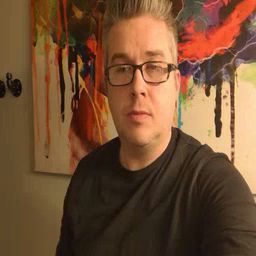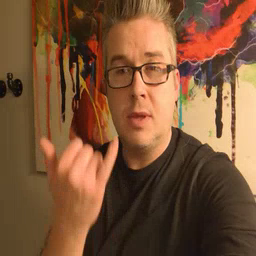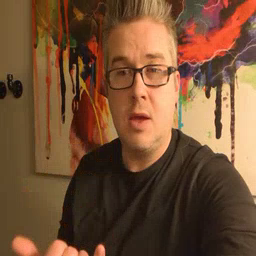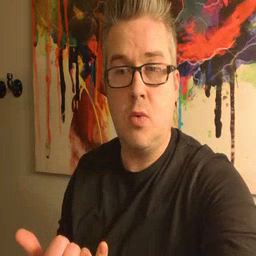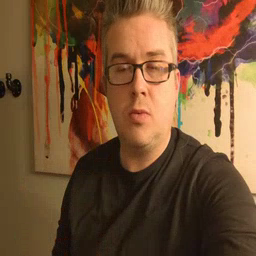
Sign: now